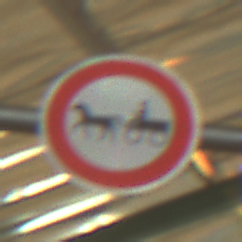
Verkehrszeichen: VerbotGespannfuhrwerke
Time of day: MorningAfternoon
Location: Roofed (Special)
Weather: NotSpecified
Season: NotSpecified
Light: Artificial